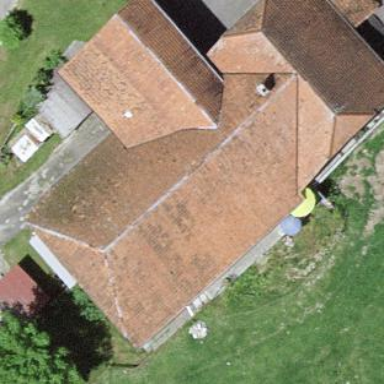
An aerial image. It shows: Farm building.